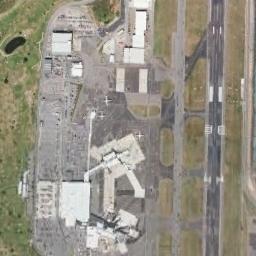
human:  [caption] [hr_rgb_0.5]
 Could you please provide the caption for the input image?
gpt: Most of the buildings at this airport have dusty cupolas .

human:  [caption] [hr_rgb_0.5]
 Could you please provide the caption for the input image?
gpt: An airport with some parallel runways and terminals on the lawn and some planes parked on the airport .

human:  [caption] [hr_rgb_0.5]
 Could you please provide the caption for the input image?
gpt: Several runways and buildings are scattered in the airport while every plane is on their own position .

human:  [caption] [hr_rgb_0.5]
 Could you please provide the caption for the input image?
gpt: There are several planes on the tarmac with several runways in the airport .

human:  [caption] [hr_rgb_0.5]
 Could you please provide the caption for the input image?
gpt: The airport is surrounded by grass .